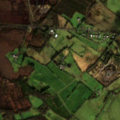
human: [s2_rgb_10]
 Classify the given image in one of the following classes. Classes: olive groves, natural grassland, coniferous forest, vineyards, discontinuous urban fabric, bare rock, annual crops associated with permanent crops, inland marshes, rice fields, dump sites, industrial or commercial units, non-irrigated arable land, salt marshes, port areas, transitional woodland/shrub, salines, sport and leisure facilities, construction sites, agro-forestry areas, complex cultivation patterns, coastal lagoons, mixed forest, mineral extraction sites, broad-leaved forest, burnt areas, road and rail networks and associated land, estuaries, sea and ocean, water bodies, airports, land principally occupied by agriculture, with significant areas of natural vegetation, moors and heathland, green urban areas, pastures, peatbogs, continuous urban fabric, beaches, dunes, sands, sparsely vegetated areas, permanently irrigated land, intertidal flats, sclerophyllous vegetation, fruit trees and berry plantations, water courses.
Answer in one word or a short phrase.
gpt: mineral extraction sites, pastures, transitional woodland/shrub, peatbogs